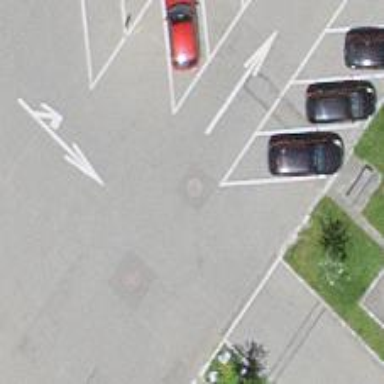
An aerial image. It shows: Parking aisle designated as service road.